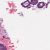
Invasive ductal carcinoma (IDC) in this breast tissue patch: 1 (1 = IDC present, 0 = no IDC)